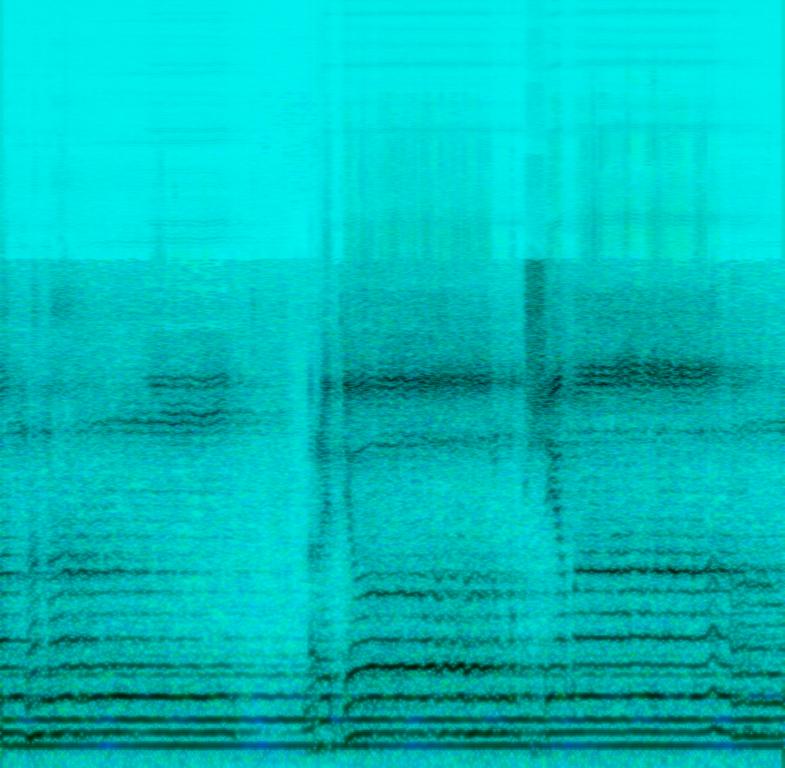
A male sings this resounding chant. The tempo is slow with no instrumentation. The chants are musical verses, meditative choral harmony.it is prayerful, calming, pensive, sacred, prayerful and soulful.